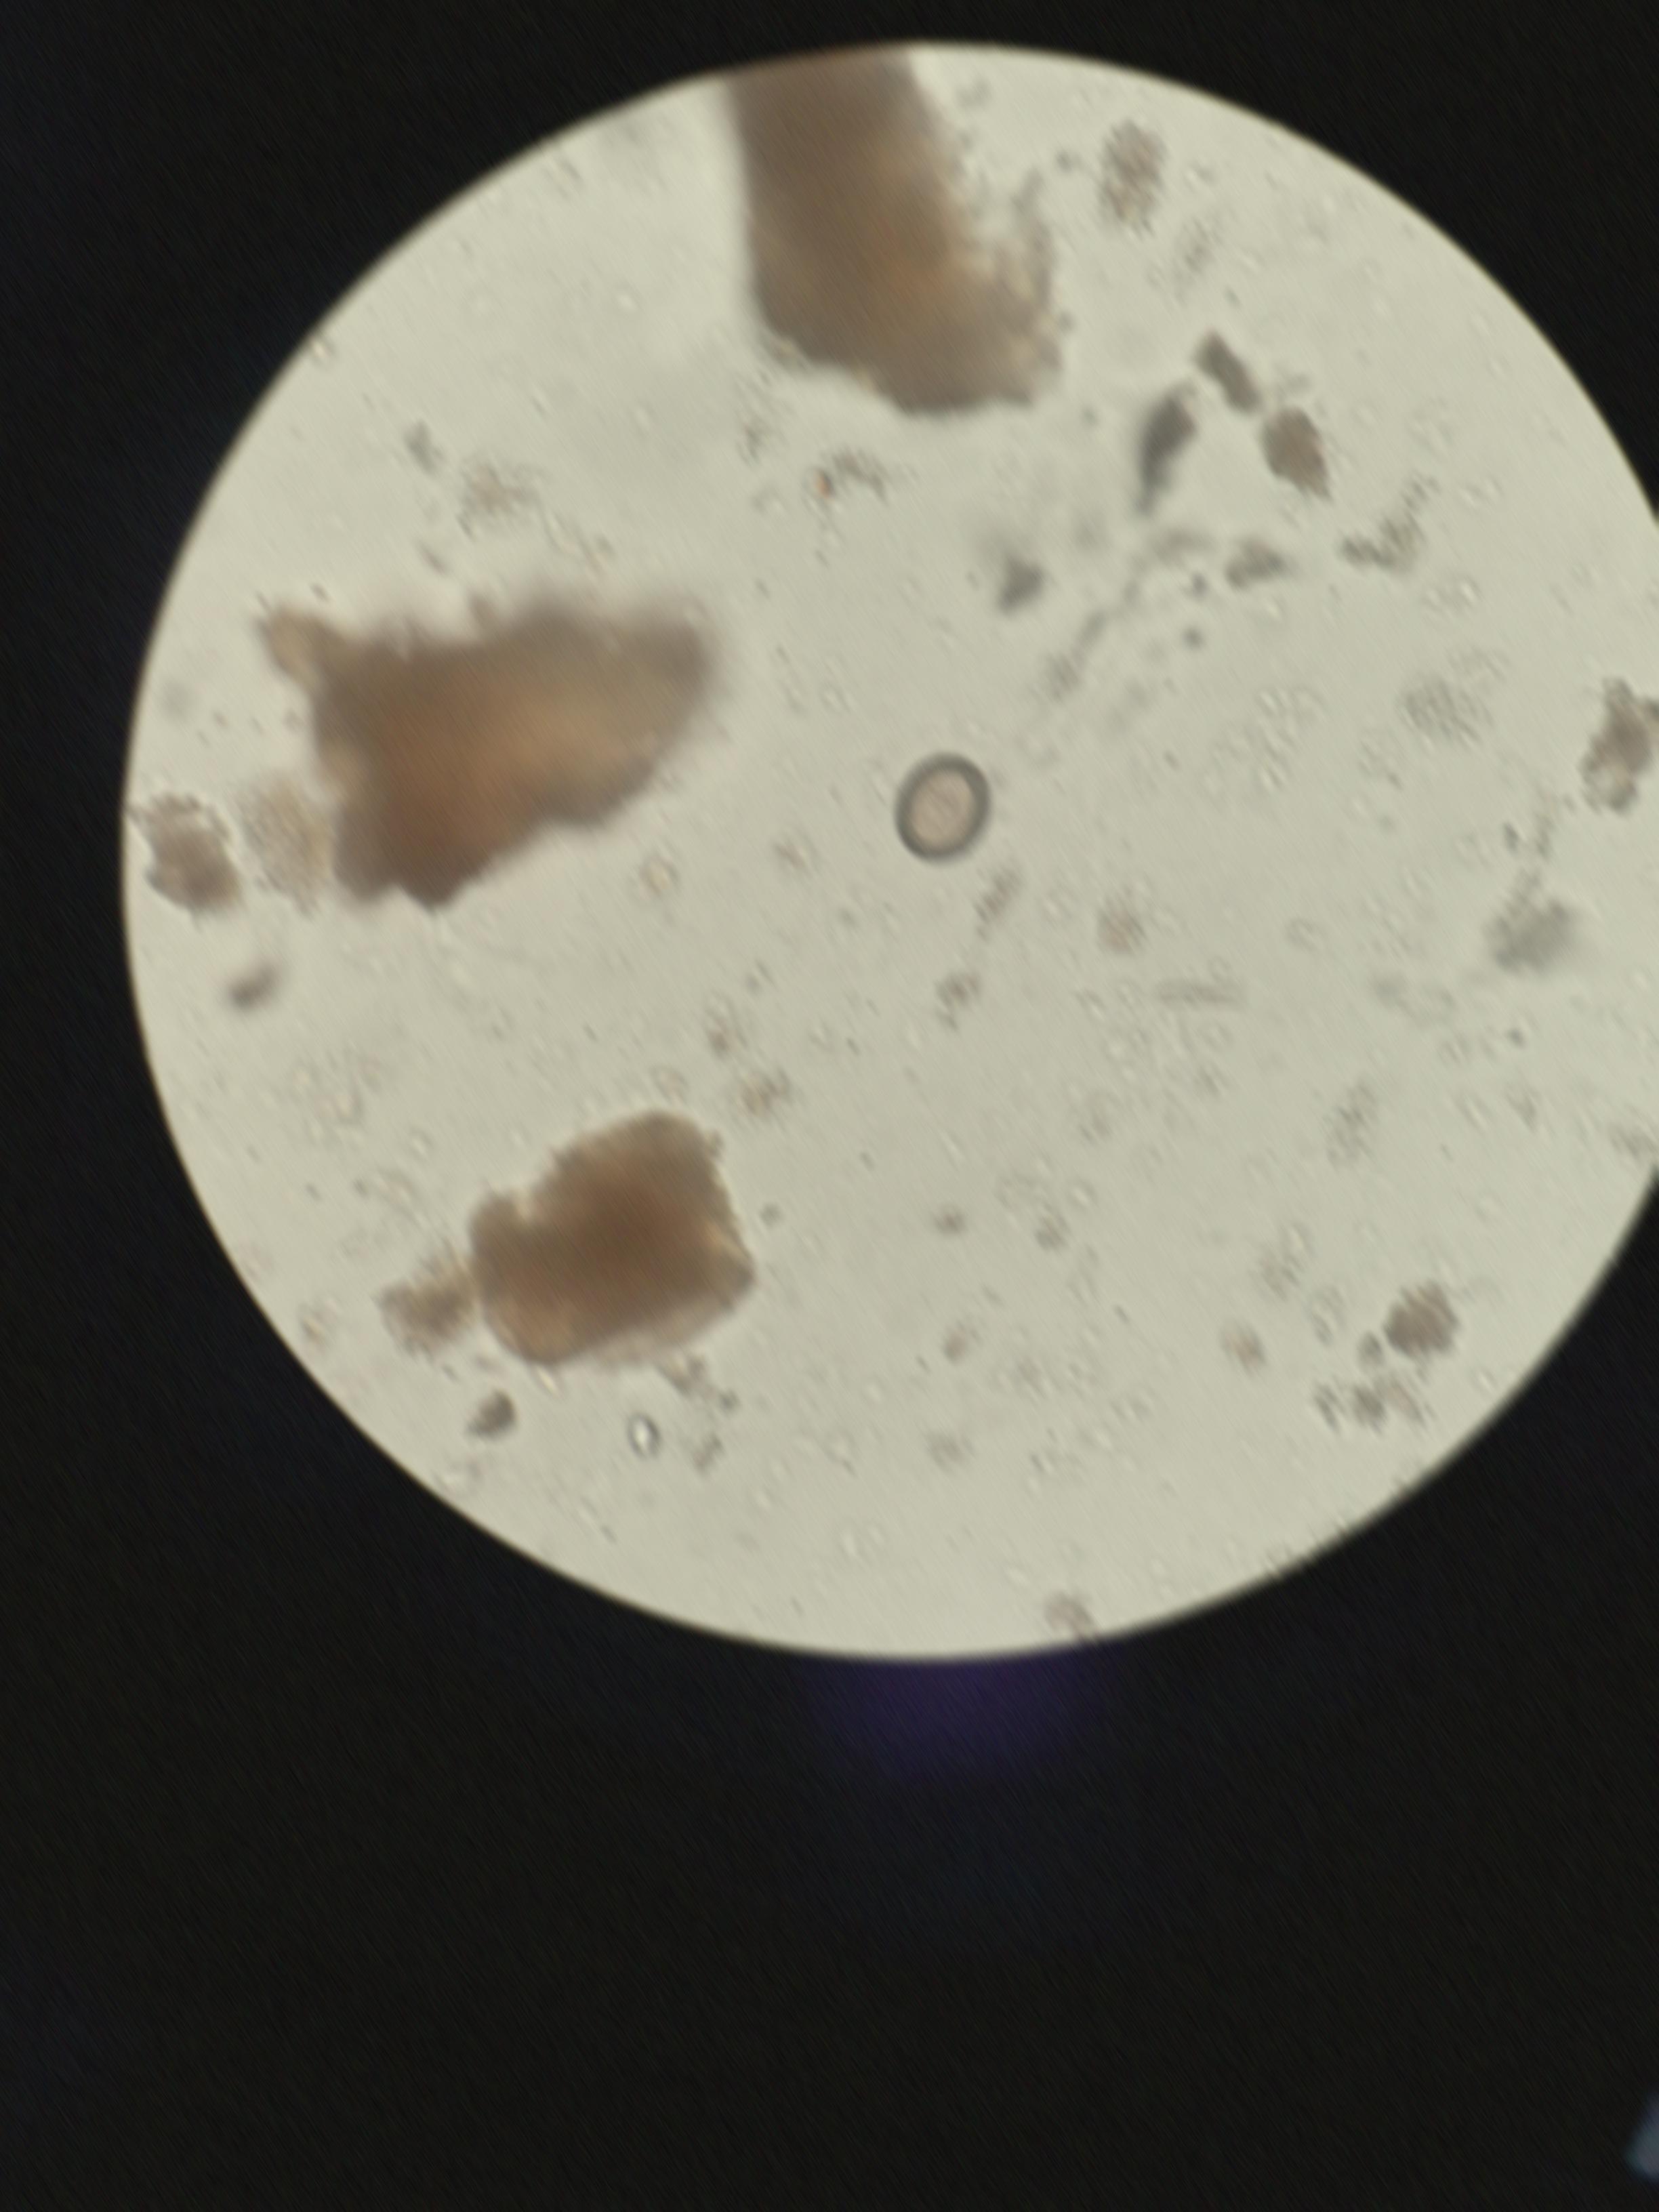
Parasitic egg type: Taenia spp. egg